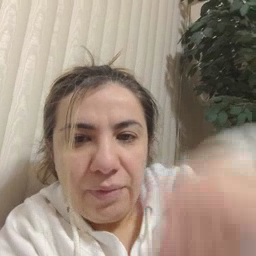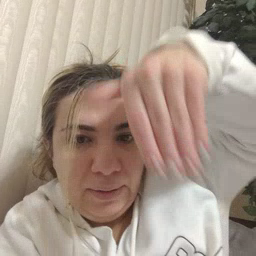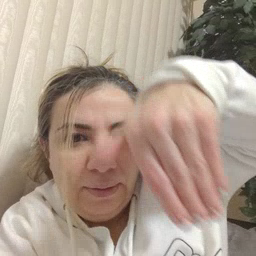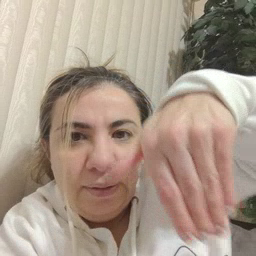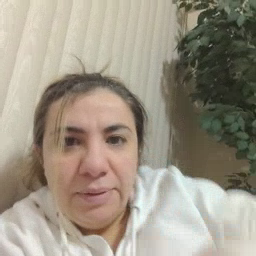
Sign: night